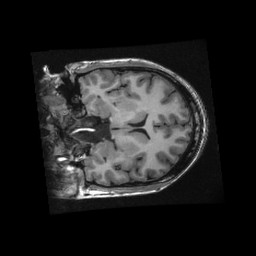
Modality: T1w
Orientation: coronal
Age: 34
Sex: female
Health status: healthy
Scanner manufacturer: ge
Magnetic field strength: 3 T
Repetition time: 0.00842 s
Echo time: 0.00308 s